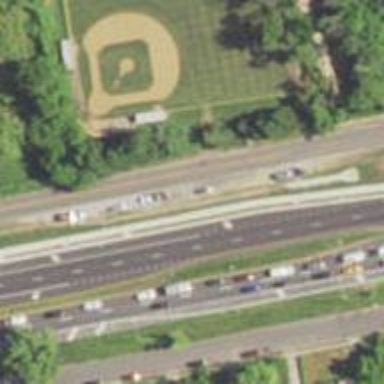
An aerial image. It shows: Expressway with asphalt surface classified as trunk highway.